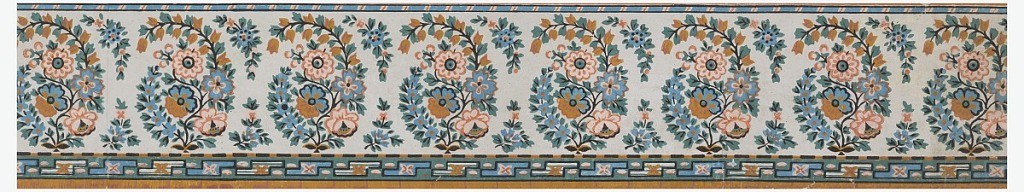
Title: Border
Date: ca. 1805
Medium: Block printed on handmade paper
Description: Horizontal rectangle. Border paper with eight units of a floral design suggestive of Indian embroidery. Narrow figured band across top of paper, and wider figured band across bottom.